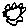
Label: sun